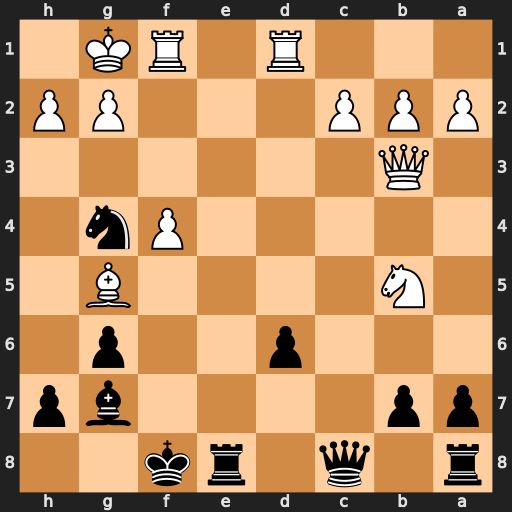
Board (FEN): r1q1rk2/pp4bp/3p2p1/1N4B1/5Pn1/1Q6/PPP3PP/3R1RK1
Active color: b
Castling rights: -
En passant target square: -
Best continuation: Qc5+ Kh1 Nf2+ Rxf2 Qxf2